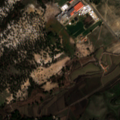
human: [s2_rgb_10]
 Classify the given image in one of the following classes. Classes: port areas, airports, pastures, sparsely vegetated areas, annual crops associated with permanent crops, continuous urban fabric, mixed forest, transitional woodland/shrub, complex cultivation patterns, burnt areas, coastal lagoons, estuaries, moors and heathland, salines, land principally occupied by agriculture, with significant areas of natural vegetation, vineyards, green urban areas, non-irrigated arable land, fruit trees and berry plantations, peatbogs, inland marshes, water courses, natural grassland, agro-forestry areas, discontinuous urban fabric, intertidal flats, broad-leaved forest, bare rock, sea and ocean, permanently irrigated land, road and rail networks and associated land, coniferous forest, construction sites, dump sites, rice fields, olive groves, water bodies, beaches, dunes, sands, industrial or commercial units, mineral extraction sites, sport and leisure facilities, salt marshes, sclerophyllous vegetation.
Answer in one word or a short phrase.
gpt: non-irrigated arable land, rice fields, pastures, coniferous forest, transitional woodland/shrub